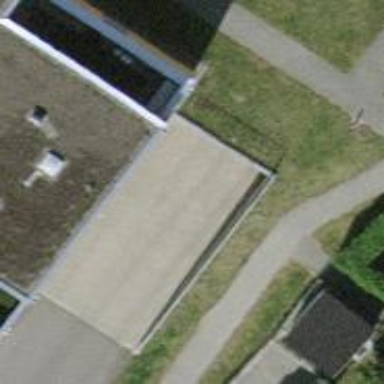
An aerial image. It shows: Parking entrance.